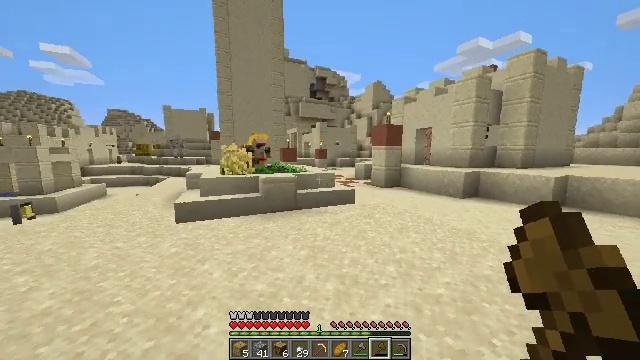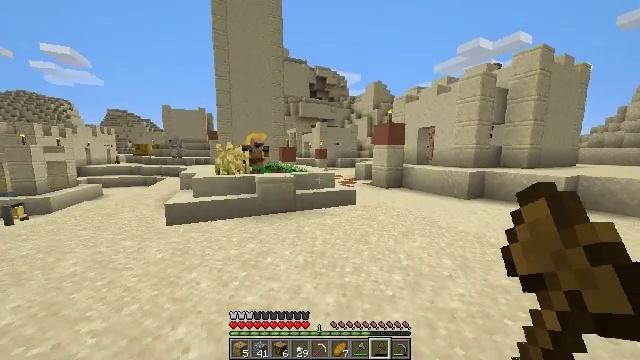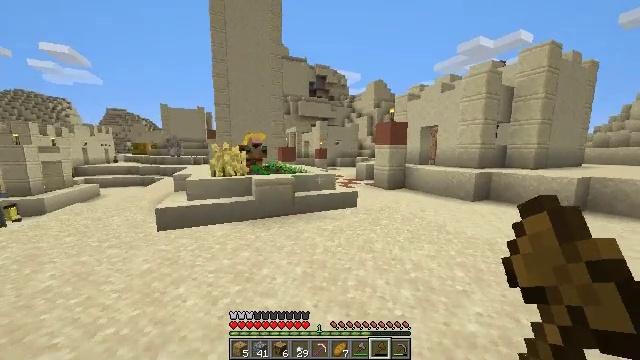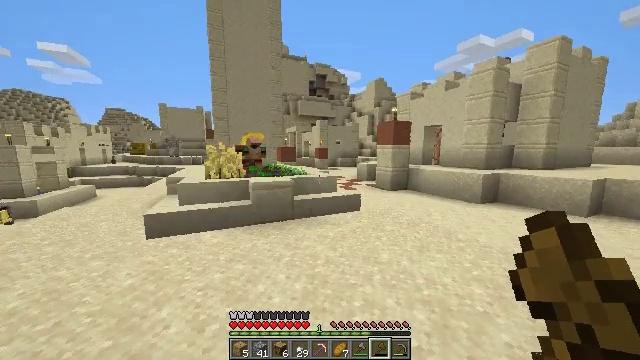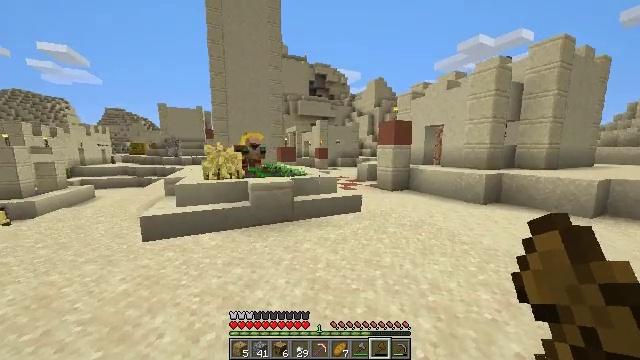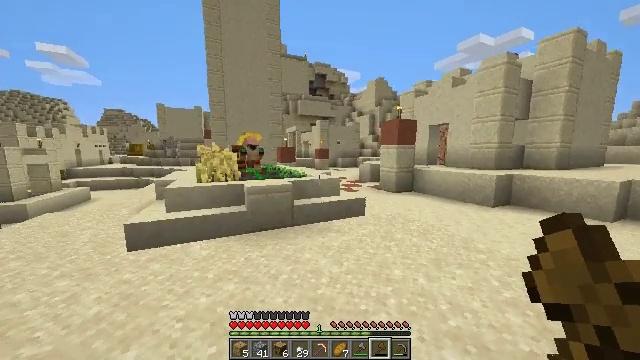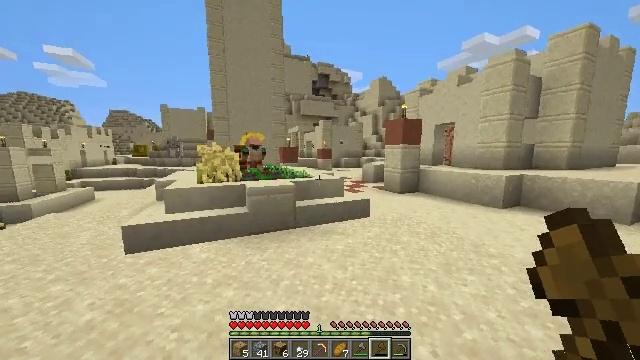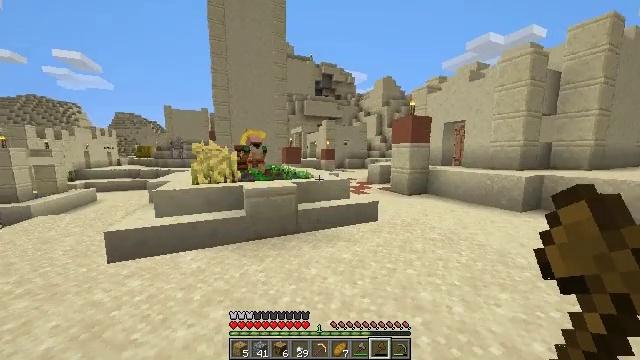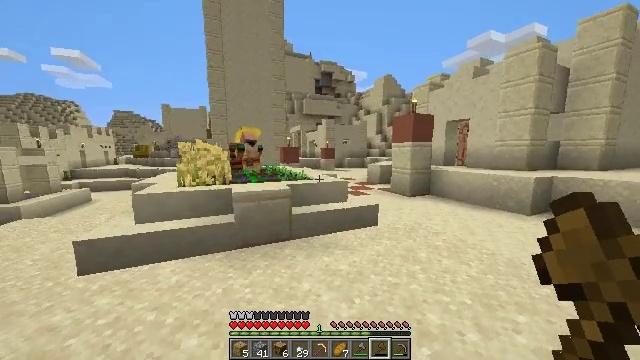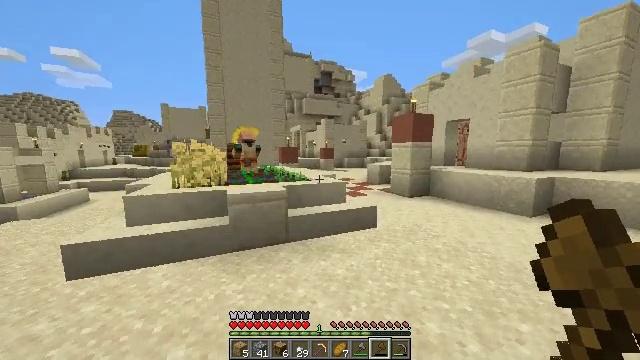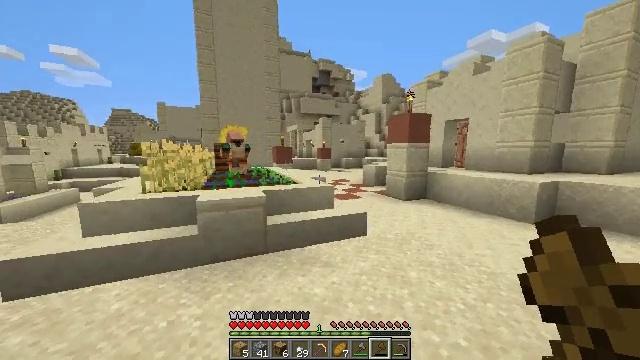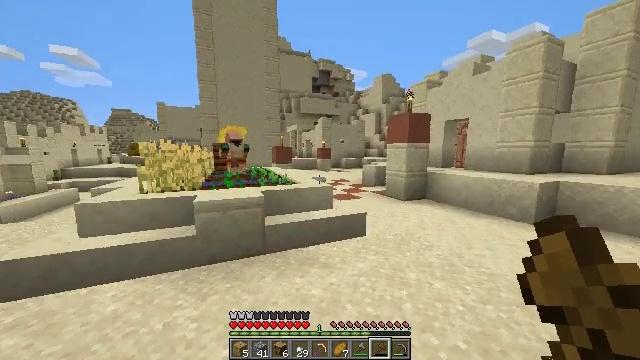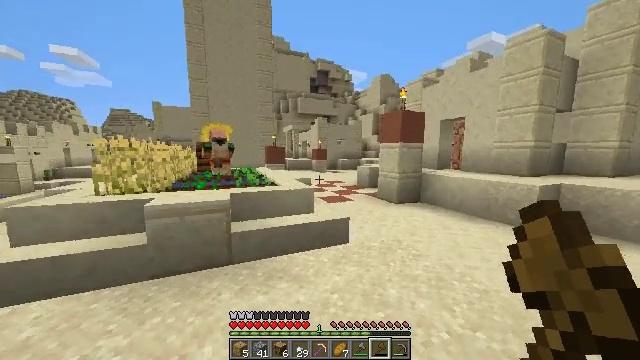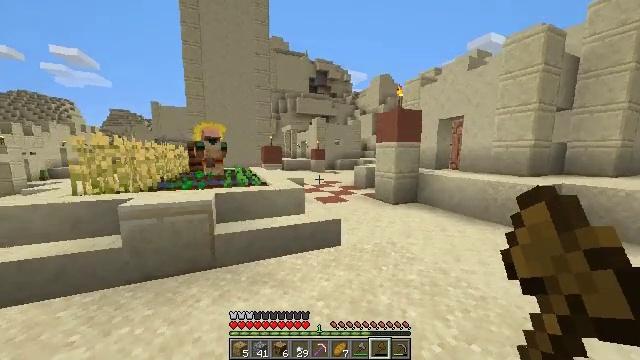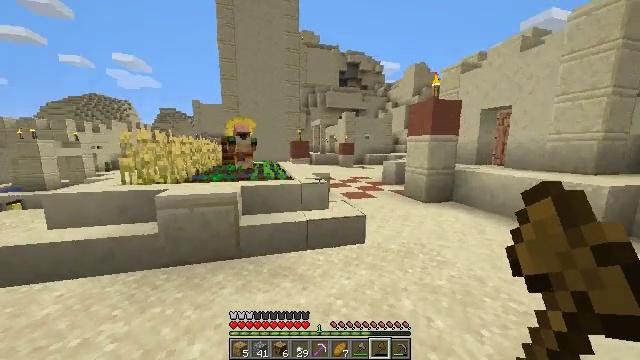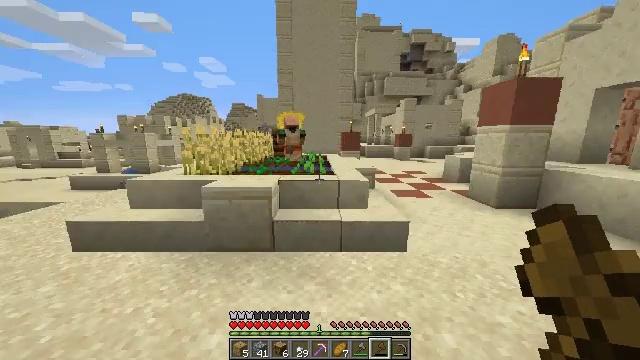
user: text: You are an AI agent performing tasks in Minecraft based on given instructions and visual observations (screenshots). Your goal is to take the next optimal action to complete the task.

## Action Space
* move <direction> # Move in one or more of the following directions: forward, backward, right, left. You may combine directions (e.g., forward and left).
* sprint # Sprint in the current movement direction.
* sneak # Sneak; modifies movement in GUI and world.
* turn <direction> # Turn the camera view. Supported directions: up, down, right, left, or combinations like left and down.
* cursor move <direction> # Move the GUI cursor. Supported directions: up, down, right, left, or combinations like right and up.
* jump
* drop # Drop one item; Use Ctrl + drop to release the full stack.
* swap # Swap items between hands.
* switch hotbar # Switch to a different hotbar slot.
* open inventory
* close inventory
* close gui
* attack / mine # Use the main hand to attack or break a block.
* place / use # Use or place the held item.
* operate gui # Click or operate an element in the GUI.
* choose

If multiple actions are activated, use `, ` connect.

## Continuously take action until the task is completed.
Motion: motion action
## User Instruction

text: Mine the blast furnace.
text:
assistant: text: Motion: move forward
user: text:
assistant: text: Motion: move forward
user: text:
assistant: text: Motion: move forward
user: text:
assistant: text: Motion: move forward
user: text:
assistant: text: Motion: move forward
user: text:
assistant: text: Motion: move forward
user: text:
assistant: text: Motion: move forward
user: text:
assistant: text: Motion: move forward and move right
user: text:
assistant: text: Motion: move forward and move right
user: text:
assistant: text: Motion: move forward and move right
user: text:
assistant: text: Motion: move forward and move right
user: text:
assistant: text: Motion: move forward and move right
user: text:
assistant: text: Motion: move forward and move right
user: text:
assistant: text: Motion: move forward and move right, turn left and down
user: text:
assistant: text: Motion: move forward and move right, turn left and down
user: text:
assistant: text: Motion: move forward and move right
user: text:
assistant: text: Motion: move forward and move right
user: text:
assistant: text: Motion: move forward and move right, turn left
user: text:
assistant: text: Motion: move forward and move right, turn left
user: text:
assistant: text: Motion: move forward and move right, turn left and up
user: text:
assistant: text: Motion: move forward and move right
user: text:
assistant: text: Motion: move forward and move right
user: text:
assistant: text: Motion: move forward and move right, turn right and up
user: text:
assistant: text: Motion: move forward and move right, turn right and up
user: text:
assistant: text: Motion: move forward, turn right and up
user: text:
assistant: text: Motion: move forward
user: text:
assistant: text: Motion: move forward, turn right and down
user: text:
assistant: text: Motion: move forward, turn right and down
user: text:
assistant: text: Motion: move forward and move right, turn right and down
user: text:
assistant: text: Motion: move forward and move right